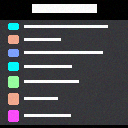
Screen state: on